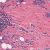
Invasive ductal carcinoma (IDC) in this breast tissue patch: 1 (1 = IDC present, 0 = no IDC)